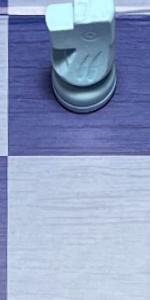
Label: Empty